Question: I have a web form which has dynamic table using repeating rows. New rows are added by calling the addRow function below:
'''
function addRow(tableID) {
var table = document.getElementById(tableID);
var rowCount = table.rows.length;
var row = table.insertRow(rowCount);
var colCount = table.rows[0].cells.length;
for(var i=0; i<colCount; i++) {
var newcell = row.insertCell(i);
newcell.innerHTML = table.rows[0].cells[i].innerHTML;
//alert(newcell.childNodes);
switch(newcell.childNodes[0].type) {
case "text":
newcell.childNodes[0].value = "";
break;
case "checkbox":
newcell.childNodes[0].checked = false;
break;
case "select-one":
newcell.childNodes[0].selectedIndex = 0;
break;
}
'''
I would like one datepicker (or more) in each row. Datepicker from here:
<URL>
I need the following script for each datepicker:
'''
<script>
datePickerController.createDatePicker({
// Associate the text input to a DD/MM/YYYY date format
formElements:{"formInputName":"%Y-%m-%d"}
});
</script>
'''
How can I easily execute this script for each table row that is added? I'm aware that using in innerHTML does not work. Please see the attached image for the desired result.

Thanks for your help!
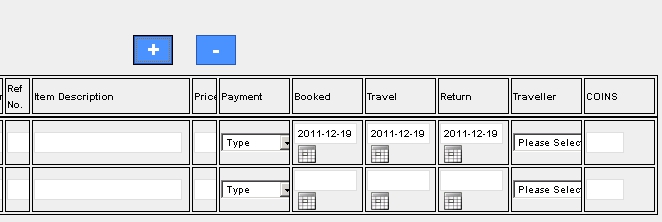
Answer: You could create id's for each of the inputs you create and also use a class to show which input should use the date picker ...
Working demo here -> <URL>
Example :
HTML
'''
<table id="mytable">
<tr>
<td><input class="text" type="text" id="row-0-0" value=""/></td>
<td><input class="cal" type="text" id="row-0-1" value=""/></td>
<td><input class="cal" type="text" id="row-0-2" value=""/></td>
</tr>
</table>
<input type="button" onclick="addRow('mytable')" value="Add Row"/>
'''
JavaScript
'''
function addRow(tableID) {
var table = document.getElementById(tableID);
var rowCount = table.rows.length;
var row = table.insertRow(rowCount);
var colCount = table.rows[0].cells.length;
for (var i = 0; i < colCount; i++) {
var newcell = row.insertCell(i);
newcell.innerHTML = table.rows[0].cells[i].innerHTML;
//alert(newcell.childNodes);
switch (newcell.childNodes[0].type) {
case "text":
newcell.childNodes[0].value = "";
break;
case "checkbox":
newcell.childNodes[0].checked = false;
break;
case "select-one":
newcell.childNodes[0].selectedIndex = 0;
break;
}
var newrowid = "row-" + rowCount + "-" + i;
newcell.childNodes[0].id = newrowid;
var obj = {};
obj[newrowid] = "%d/%m/%Y";
if (newcell.childNodes[0].className == 'cal') {
datePickerController.createDatePicker({
formElements: obj
});
}
}
}
'''